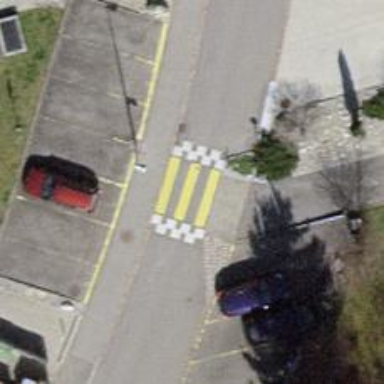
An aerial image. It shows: Marked road crossing with choker for traffic calming.